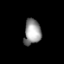
Tissue: lung
Cell type: Others
Senescence score: 0.6575
Nuclear area (px): 418
Mean DAPI intensity: 150.266